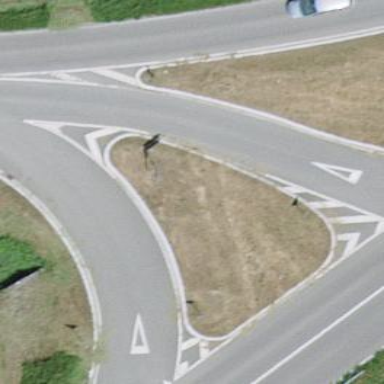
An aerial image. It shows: Tertiary road with asphalt surface leading to roundabout junction.